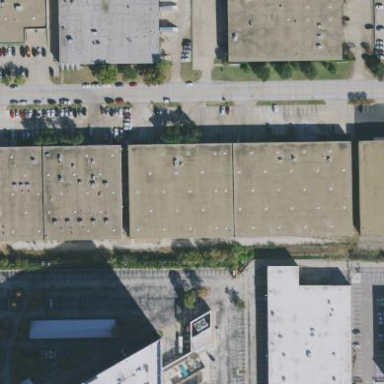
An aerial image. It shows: Warehouse building.